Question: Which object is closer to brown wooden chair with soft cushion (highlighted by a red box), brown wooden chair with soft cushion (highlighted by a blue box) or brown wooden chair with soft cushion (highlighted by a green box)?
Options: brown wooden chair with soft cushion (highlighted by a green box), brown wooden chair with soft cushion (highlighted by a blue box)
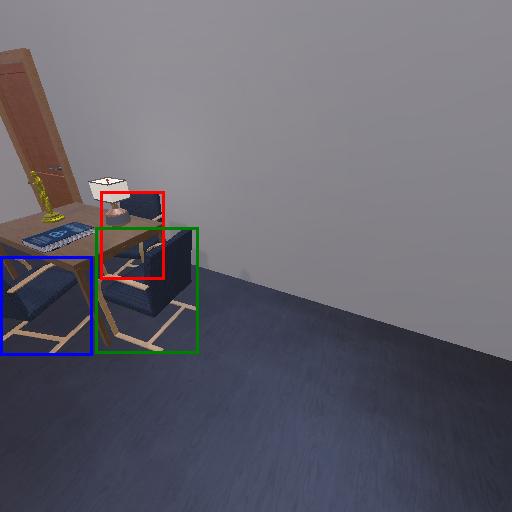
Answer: brown wooden chair with soft cushion (highlighted by a green box)